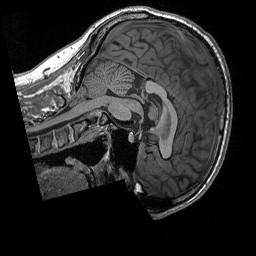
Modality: T1w
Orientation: sagittal
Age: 23
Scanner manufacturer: siemens
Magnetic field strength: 3 T
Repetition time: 2.3 s
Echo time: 0.00296 s